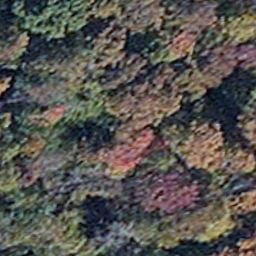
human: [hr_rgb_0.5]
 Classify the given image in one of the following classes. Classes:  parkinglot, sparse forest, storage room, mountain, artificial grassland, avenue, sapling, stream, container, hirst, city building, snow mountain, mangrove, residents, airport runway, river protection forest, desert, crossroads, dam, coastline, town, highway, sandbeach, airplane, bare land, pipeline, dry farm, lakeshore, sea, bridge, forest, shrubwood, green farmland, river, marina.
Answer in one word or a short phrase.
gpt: mangrove